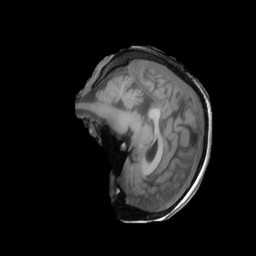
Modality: T1w
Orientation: sagittal
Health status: ill
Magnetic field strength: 3 T